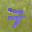
Label: 7